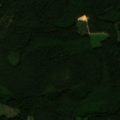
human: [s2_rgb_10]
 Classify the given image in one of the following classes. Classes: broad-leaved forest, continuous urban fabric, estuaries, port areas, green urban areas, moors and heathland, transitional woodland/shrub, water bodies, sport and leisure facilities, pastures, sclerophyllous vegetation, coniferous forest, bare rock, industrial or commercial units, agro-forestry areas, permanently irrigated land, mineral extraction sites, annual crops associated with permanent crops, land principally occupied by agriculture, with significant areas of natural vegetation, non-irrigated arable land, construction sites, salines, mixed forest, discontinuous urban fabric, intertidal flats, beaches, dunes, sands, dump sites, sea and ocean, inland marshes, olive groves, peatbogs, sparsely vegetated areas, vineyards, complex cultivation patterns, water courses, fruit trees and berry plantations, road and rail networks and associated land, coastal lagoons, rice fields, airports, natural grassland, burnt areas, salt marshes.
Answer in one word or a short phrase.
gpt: broad-leaved forest, coniferous forest, mixed forest